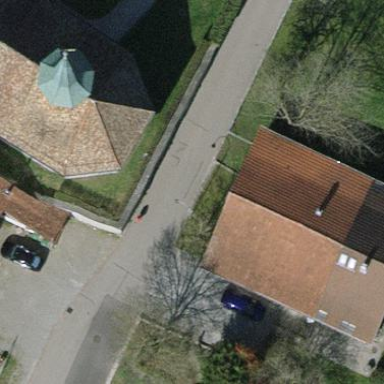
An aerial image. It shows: Detached building.